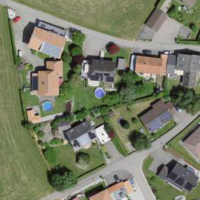
EUNIS habitat code: 55
Species observed at this site:
Allium ursinum